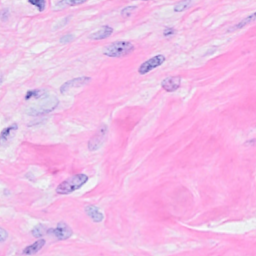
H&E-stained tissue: Breast